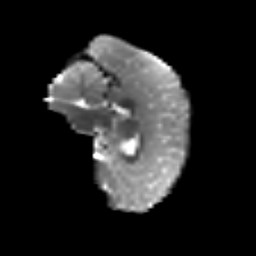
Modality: T2w
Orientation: sagittal
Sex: male
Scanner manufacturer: siemens
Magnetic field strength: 3 T
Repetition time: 5 s
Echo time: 0.071 s